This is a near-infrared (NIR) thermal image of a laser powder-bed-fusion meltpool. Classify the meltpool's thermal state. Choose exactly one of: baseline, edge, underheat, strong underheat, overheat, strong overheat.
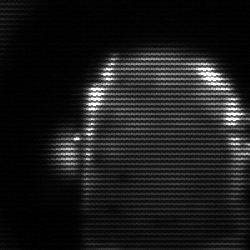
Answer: baseline